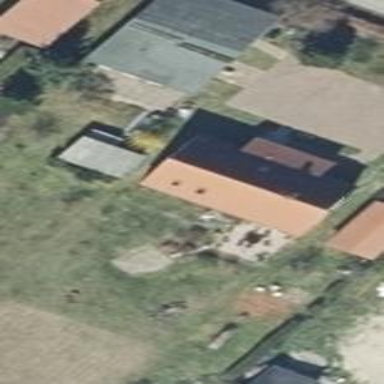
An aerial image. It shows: House with flat red roof.